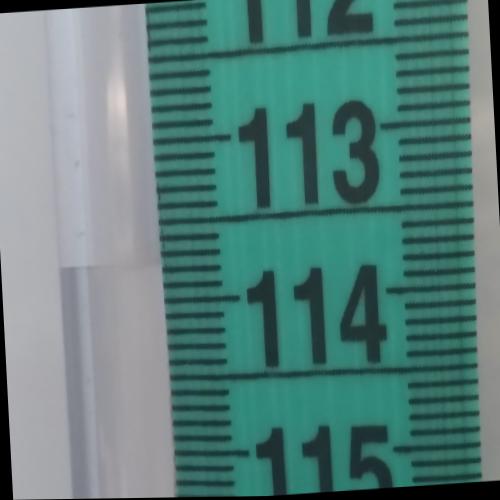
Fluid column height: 113.8 cm